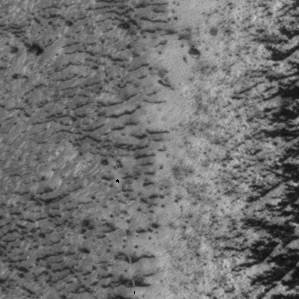
Label: frost